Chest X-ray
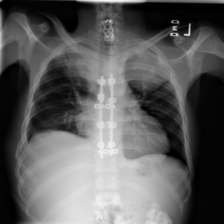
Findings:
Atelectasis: negative
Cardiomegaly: negative
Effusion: positive
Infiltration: negative
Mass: positive
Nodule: negative
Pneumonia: negative
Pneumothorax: negative
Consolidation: positive
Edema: negative
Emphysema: negative
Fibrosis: negative
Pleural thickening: negative
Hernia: negative